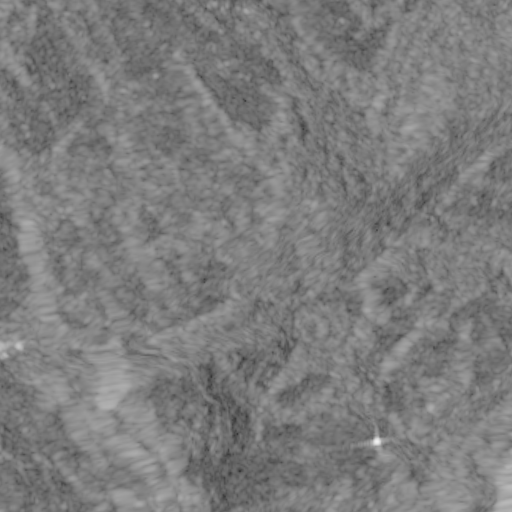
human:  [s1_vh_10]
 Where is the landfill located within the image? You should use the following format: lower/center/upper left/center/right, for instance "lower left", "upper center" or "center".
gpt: The landfill is located in the lower right of the image.
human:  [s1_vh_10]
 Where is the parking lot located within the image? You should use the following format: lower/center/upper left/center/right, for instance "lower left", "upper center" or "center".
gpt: The parking lot is located in the lower of the image.
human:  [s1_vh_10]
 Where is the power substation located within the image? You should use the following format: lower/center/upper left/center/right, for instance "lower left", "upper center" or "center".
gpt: The power substation is located in the upper left of the image.
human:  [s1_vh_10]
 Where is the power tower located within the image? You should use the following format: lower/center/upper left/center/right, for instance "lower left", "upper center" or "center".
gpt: The power tower is located in the lower left of the image.
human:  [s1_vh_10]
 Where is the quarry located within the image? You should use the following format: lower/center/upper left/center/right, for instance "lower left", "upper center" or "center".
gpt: The quarry is located in the lower right of the image.
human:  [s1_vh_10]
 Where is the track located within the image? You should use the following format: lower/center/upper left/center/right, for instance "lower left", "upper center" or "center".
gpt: There is no track in the image.

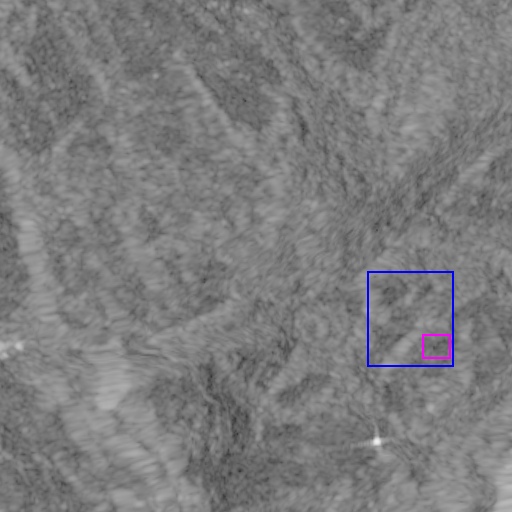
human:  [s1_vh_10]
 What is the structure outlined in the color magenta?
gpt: The structure outlined in magenta is a landfill.
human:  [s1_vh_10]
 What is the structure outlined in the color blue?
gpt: The structure outlined in blue is a quarry.
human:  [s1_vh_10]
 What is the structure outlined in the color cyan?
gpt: There is no cyan outline.